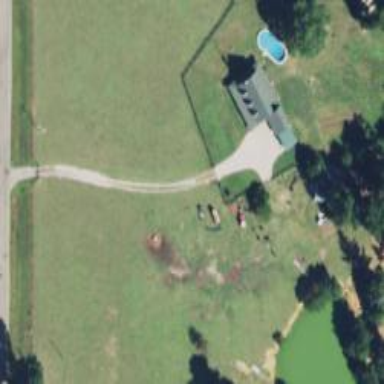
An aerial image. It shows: Driveway.